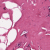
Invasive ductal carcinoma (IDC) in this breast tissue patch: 0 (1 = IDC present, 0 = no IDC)